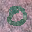
Label: 0